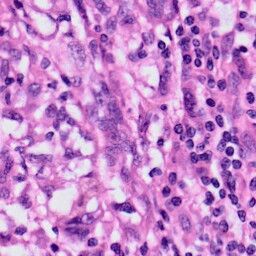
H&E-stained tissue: Skin